【题型】解答题　【知识点】平面几何　【难度】medium
已知：如图, 在正方形 $ABCD$ 中, 点 $E, F$ 分别在边 $AB, CD$ 上, 且 $AF = CE$。对角线 $BD$ 分别交 $EC, AF$ 于点 $M, N$, 联结 $AM, CN$。

(1) 求证：四边形 $AMCN$ 是菱形；

(2) 过点 $C$ 作 $CP \perp CE$ 交 $BD$ 的延长线于点 $P$, 如果 $CM^2 = MN \cdot NB$, 求证：
$\frac{NC}{NP} = \frac{PD}{PC}$。
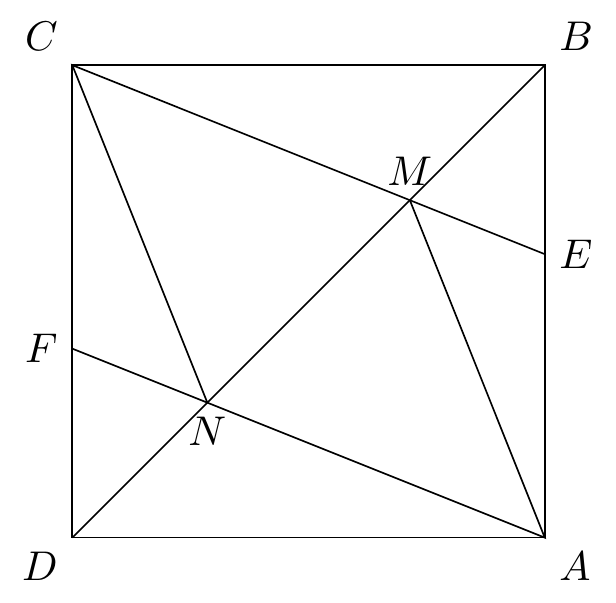
【解答】
解：(1)证明：联结 $AC$,

$\because$ 四边形 $ABCD$ 是正方形,

$\therefore AB // CD$, $AD // BC$, $AB = CD = BC = AD$, $AC \perp BD$,

$\because AF = CE$,

$\therefore \triangle BEC \cong \triangle DFA (HL)$,

$\therefore BE = FD$, $\angle BCM = \angle DAN$,

$\therefore AE = CF$,

$\therefore$ 四边形 $AECF$ 是平行四边形,

$\therefore AF // CE$,

$\because AD // BC$,

$\therefore \angle ADB = \angle CBD$,

$\therefore \triangle CBM \cong \triangle ADN (ASA)$,

$\therefore CM = AN$,

$\therefore$ 四边形 $AMCN$ 是平行四边形,

又 $\because AC \perp BD$, 即 $AC \perp MN$,

$\therefore$ 平行四边形 $AMCN$ 是菱形；

(2)证明：$\because$ 四边形 $ABCD$ 是正方形, $BD$ 是对角线,

$\therefore \angle CDB = \angle CBD = 45^\circ$, $\angle BCD = 90^\circ$,

由(1)得四边形 $AMCN$ 是菱形,

$\therefore CM = CN$, 则 $\angle CNM = \angle CMN$,

$\therefore \angle CND = \angle CMB$,

$\therefore \triangle CND \cong \triangle CMB$,

$\therefore \angle DCN = \angle BCM$,

$\because CM^2 = MN \cdot NB$,

$\therefore CN^2 = MN \cdot NB$,

$\therefore \frac{CN}{MN} = \frac{NB}{CN}$,

$\because \angle CNM = \angle BNC$,

$\therefore \triangle CNM \sim \triangle BNC$,

$\therefore \angle NCM = \angle NBC = 45^\circ$,

$\because CP \perp CE$, 则 $\angle PCE = 90^\circ$,

$\therefore \angle PCN = \angle CDN = 45^\circ$,

$\because \angle CND = \angle PNC$,

$\therefore \triangle NCD \sim \triangle NPC$,

$\therefore \frac{CN}{PN} = \frac{CD}{PC}$, $\angle DCN = \angle P$,

$\because \angle BCM + \angle DCM = \angle DCM + \angle DCP = 90^\circ$, $\angle DCN = \angle BCM$,

$\therefore \angle BCM = \angle DCN = \angle DCP = \angle P$,

$\therefore CD = DP$,

$\therefore \frac{CN}{PN} = \frac{DP}{PC}$。
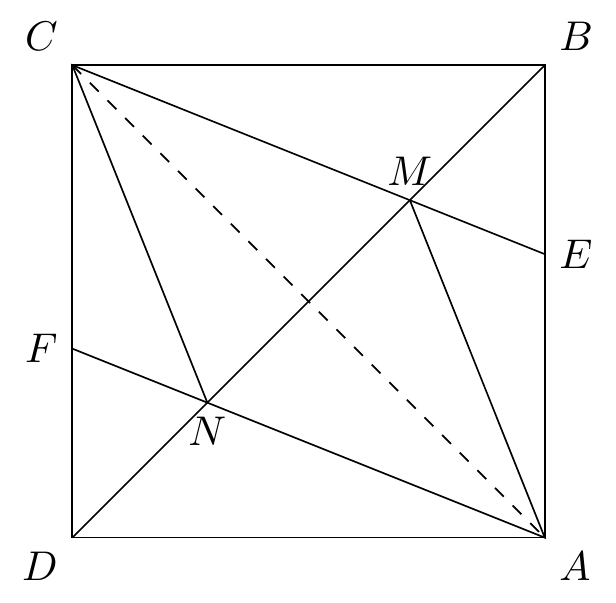
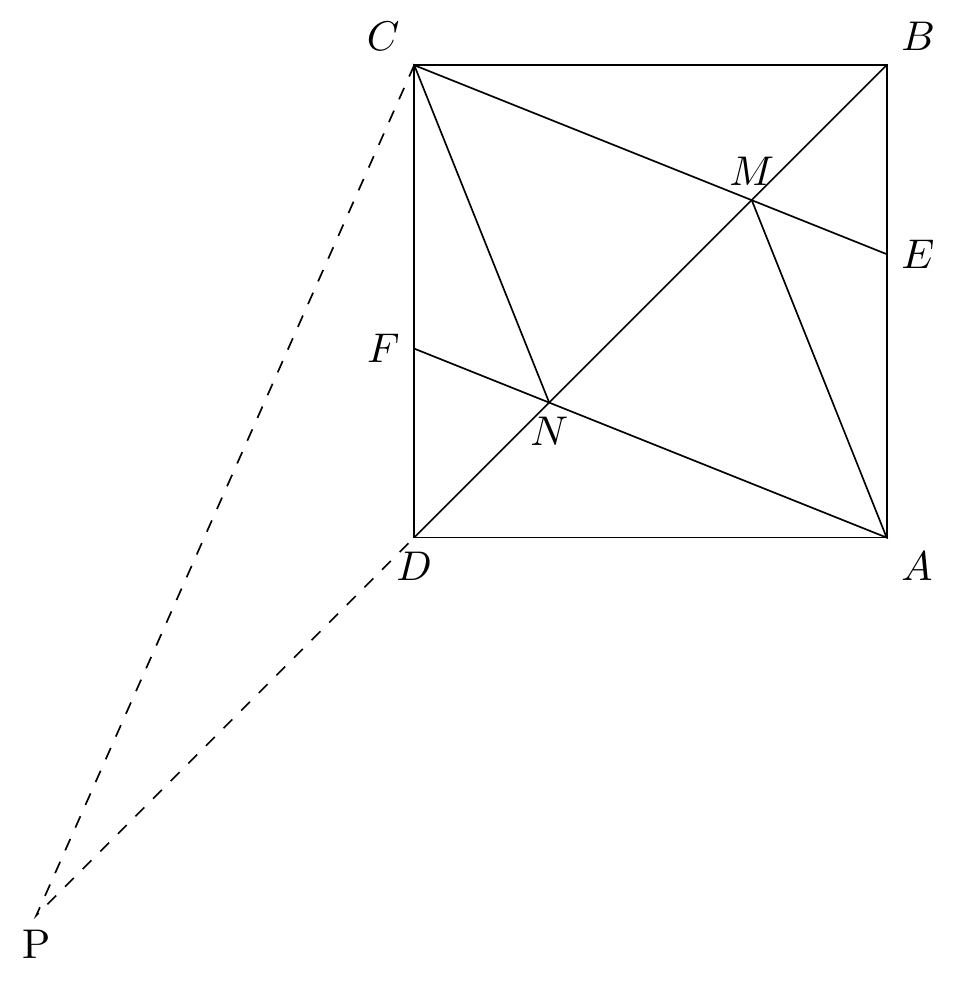